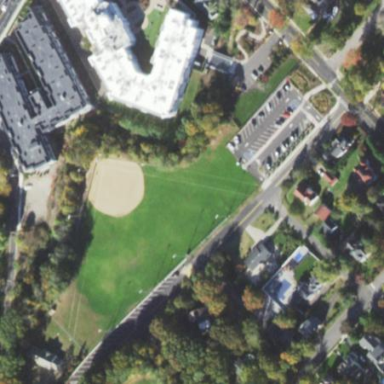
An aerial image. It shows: Baseball pitch for leisure and sports activities.